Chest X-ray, AP view. Patient: 13 years old, sex M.
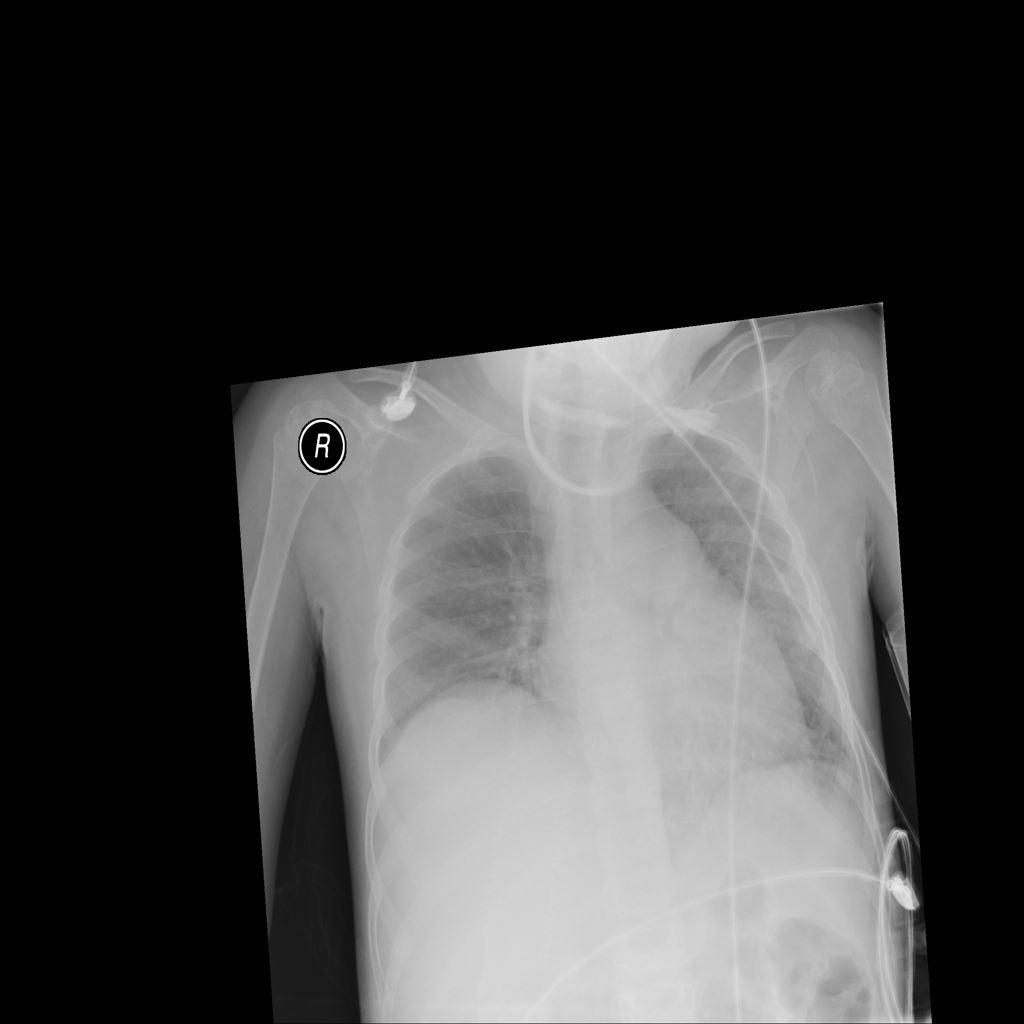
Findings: Infiltration